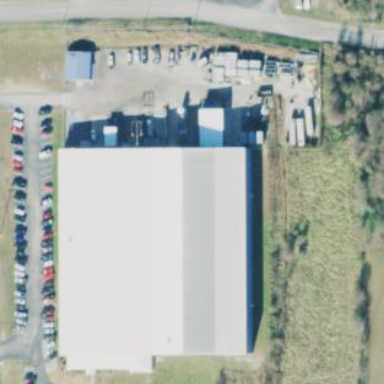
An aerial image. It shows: Industrial building.